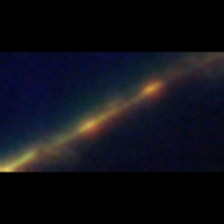
Taxon: Psuedo-nitzschia
Group: Diatoms